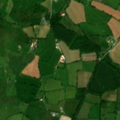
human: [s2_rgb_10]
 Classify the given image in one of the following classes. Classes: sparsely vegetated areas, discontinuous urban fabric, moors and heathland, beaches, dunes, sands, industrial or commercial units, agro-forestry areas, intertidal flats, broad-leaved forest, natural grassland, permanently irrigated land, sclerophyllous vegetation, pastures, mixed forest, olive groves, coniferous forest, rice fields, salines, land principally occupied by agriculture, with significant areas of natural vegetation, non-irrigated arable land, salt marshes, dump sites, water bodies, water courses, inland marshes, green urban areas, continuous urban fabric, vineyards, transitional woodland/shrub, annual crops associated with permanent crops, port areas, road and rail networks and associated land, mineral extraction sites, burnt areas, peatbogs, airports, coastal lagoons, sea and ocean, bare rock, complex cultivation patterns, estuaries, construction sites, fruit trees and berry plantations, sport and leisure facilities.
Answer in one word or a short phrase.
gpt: pastures, moors and heathland